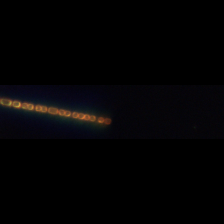
Taxon: Skeletonema
Group: Diatoms